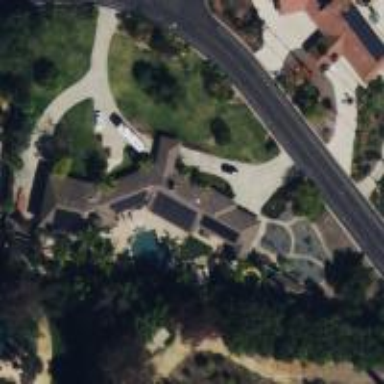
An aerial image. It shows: Driveway tunnel serving as building passage.